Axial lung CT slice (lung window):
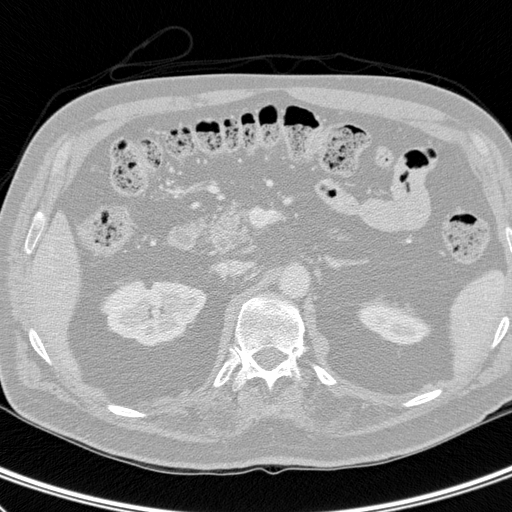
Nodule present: no